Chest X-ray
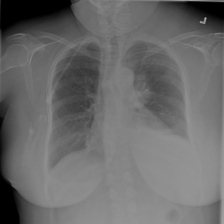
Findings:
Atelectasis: positive
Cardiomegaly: negative
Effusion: positive
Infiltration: negative
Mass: positive
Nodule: negative
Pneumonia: negative
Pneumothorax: negative
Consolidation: negative
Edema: negative
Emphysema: negative
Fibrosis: negative
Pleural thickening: negative
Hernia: negative